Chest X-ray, PA view. Patient: 66 years old, sex F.
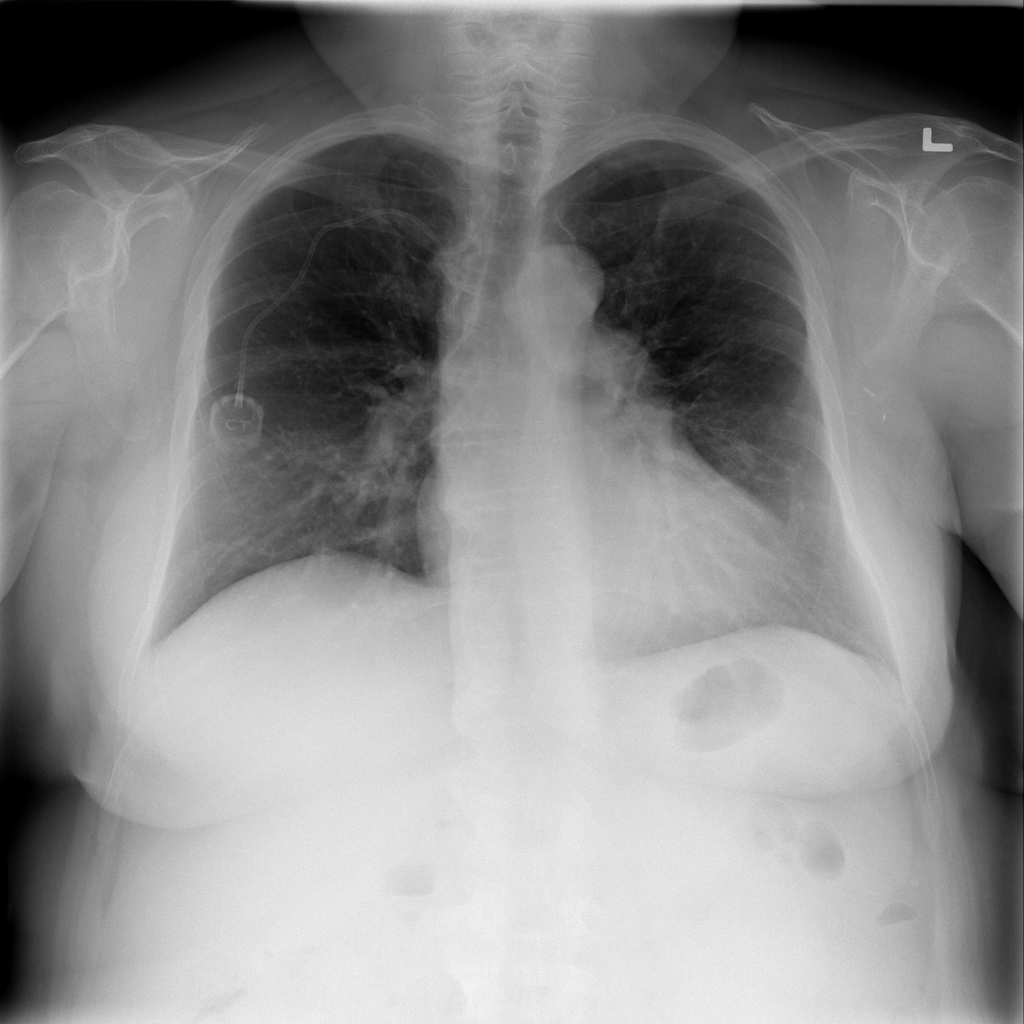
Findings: No Finding